Question: My 'ipmi_server.py' file is bellow:
'''
#!/usr/bin/python3
#-*- coding:utf-8 -*-
# Author: dele
import socket
from .ipmi_util import ipmi_handler
from .allowed_ip import allowed_ip_list
HOST = '4.24.124.29'
PORT = 65432
with socket.socket(socket.AF_INET, socket.SOCK_STREAM) as s:
s.bind((HOST, PORT))
s.listen()
while True:
conn, addr = s.accept()
with conn:
print('Connected by', addr)
if addr and addr[0] not in allowed_ip_list:
conn.sendall('invalid ip')
else:
while True:
data = conn.recv(1024)
if not data:
break
'''
when I run the ipmi_server.py file, there get bellow error:
'''
dele-MBP:ipmi_management ldl$ python3 ipmi_server.py
Traceback (most recent call last):
File "ipmi_server.py", line 7, in <module>
from .ipmi_util import ipmi_handler
SystemError: Parent module '' not loaded, cannot perform relative import
'''
the directory tree is bellow:

---
I have checked the <URL>, but did not found the solution.
--
I tried the
'''
from ipmi_management.ipmi_util import ipmi_handler
'''
but get bellow error:
'''
dele-MBP:ipmi_management ldl$ python3 ipmi_server.py
Traceback (most recent call last):
File "ipmi_server.py", line 7, in <module>
from ipmi_management.ipmi_util import ipmi_handler
ImportError: No module named 'ipmi_management'
'''
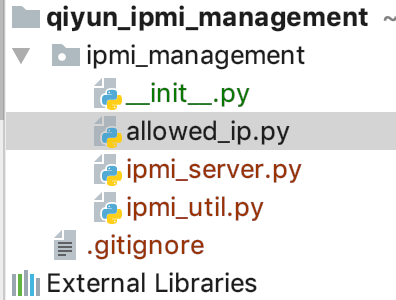
Answer: You cannot use relative imports if you run the ipmi_server directly.
The reason for this is that the relative imports are used relatively to the '__name__' of the current file.
Referring to the <URL>
> A module's '__name__' is set equal to '__main__' when read from standard input, a script, or from an interactive prompt.
You were running the module as a script thus relative imports will not work.
You can run this as a package of your project (notice this is executed as a package, thus I've omitted the '.py' extension)
'''
python -m ipmi_management.ipmi_server
'''
as <URL>:
'''
from ipmi_management.ipmi_util import ipmi_handler
'''
# Edit -01
---
Well as explained well in <URL> this would work only if you would import the script interactively.
When executing the script from commandline the sys.path[0] will be equal to the path of the directory that contains the module that you are executing.
Even running the module from the project root likewise: 'python ipmi_management/ipmi_server.py' will make no difference.
For example if your module was located at:
'/home/user/projects/qiyun_ipmi_management/ipmi_management/ipmi_server.py', sys.path[0] would be equal to'/home/user/projects/qiyun_ipmi_management/ipmi_management/'
The way python imports work, as <URL>, the interpreter will simply have no clue where to find the 'ipmi_management' package.
While the first option I suggested still holds, running a module from within a package is not recommended, you should adapt your project to allow for the 'ipmi_management' to be used as package:
Change the 'ipmi_server.py' code as the following:
'''
def run_server():
with socket.socket(socket.AF_INET, socket.SOCK_STREAM) as s:
s.bind((HOST, PORT))
s.listen()
while True:
conn, addr = s.accept()
with conn:
print('Connected by', addr)
if addr and addr[0] not in allowed_ip_list:
conn.sendall('invalid ip')
else:
while True:
data = conn.recv(1024)
if not data:
break
'''
add a '__main__.py' module to your 'ipmi_management' package which then makes use of the 'ipmi_server.py' code like so:
'''
from ipmi_management.ipmi_server import run_server
def main():
run_server()
if __name__ == '__main__':
main()
'''
And by running 'python -m ipmi_management' from the will result in the ipmi_server.py being called and the server being run.
Note that I still used absolute imports as they are recommended by <URL>
> Absolute imports are recommended, as they are usually more readable and tend to be better behaved (or at least give better error messages) if the import system is incorrectly configured (such as when a directory inside a package ends up on sys.path):
If you really wish to run the 'ipmi_server.py' module directly, you could use insert the parent directory of that module to sys.path but this is considered unpythonic and generally a bad habit as it makes the python importing system even more obscure.